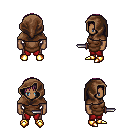
a pixel art fantasy rpg character, male body template, human, dark skin, brown tunic, red pants, pink plain hairstyle, cloth hood, gold boots, dagger, four views (front, back, left, right), 2x2 character sprite sheet, small pixel art, hard edges, no anti-aliasing